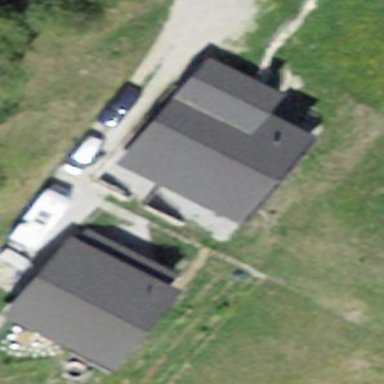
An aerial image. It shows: Building with tile roof.